Field crop: maize
Growth stage: 2
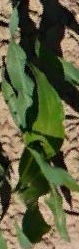
Species: maize